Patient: sex F, age 67
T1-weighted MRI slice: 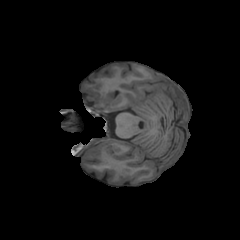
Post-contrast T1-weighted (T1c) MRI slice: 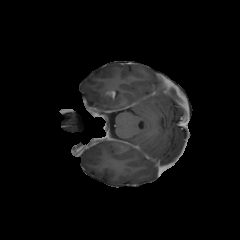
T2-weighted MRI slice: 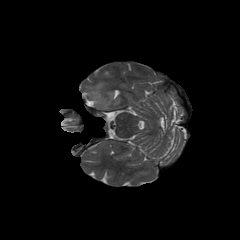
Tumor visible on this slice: yes
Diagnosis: Glioblastoma, IDH-wildtype
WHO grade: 4